Question: Anyone know why carousel is not centering horizontally? I'm using 'slick.js' for carousel.
Have set 'display: table; margin: 0 auto;' to center horizontally but its not working.
'jsfiddle' .. <URL>

'html' ..
'''
<div class="centerHorizontally parent">
<div class="halfWidth child">
<div class="slider multiple-items">
<div>
<div class="centerHorizontally">
<img src="http://placehold.it/50x50" />
</div>
</div>
<div>
<div class="centerHorizontally">
<img src="http://placehold.it/50x50" />
</div>
</div>
<div>
<div class="centerHorizontally">
<img src="http://placehold.it/50x50" />
</div>
</div>
<div>
<div class="centerHorizontally">
<img src="http://placehold.it/50x50" />
</div>
</div>
<div>
<div class="centerHorizontally">
<img src="http://placehold.it/50x50" />
</div>
</div>
<div>
<div class="centerHorizontally">
<img src="http://placehold.it/50x50" />
</div>
</div>
<div>
<div class="centerHorizontally">
<img src="http://placehold.it/50x50" />
</div>
</div>
</div>
</div>
</div>
'''
'css':
'''
html, body {
height: 100%;
}
.parent {
width: 100%;
height: 100%;
display: table;
text-align: center;
}
.parent > .child {
display: table-cell;
vertical-align: middle;
}
.slider {
width: 50%;
height: 10%;
}
.slick-prev:before, .slick-next:before {
color:#808080;
}
.centerHorizontally {
display: table;
margin: 0 auto;
}
.halfWidth {
width: 50%;
}
'''
'javascript':
'''
$('.multiple-items').slick({
infinite: false,
slidesToShow: 5,
slidesToScroll: 5,
dots: true
});
'''
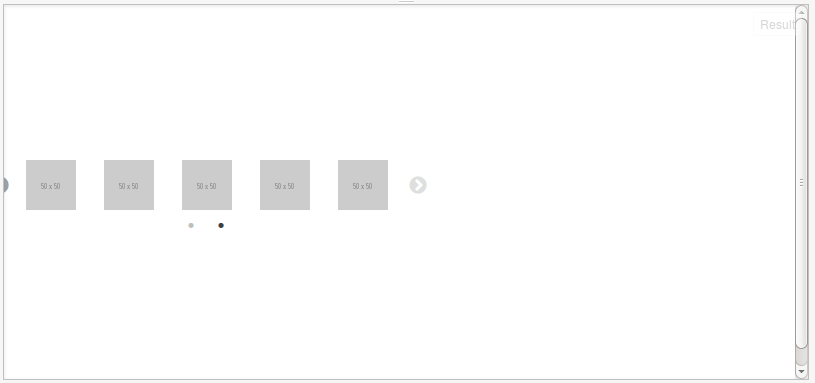
Answer: You have to add 'margin: 0 auto' to '.slider' div.
'''
.slider {
margin: 0 auto;
}
'''
Fiddle: <URL>